Field crop: tomato
Growth stage: 1
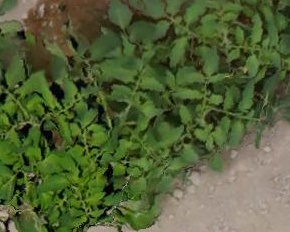
Species: tomato